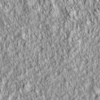
Label: not_dusty